Question: I am new to ASP.Net MVC and multi-tenancy web application. I have done lots of reading, but being a beginner I just follow what I understand. So I managed to built a sample scenario web application and need to solve the ending part of it. Hope this scenario will be useful for some other beginners as well, but would welcome any other approach. Thanks in advance
1) Database in SQLServer 2008.

2) Data layer: C# class library project called MyApplication.Data
'''
public class AppUser
{
[Key]
public virtual int AppUserID { get; set; }
[Required]
public virtual int TenantID { get; set; }
[Required]
public virtual int EmployeeID { get; set; }
[Required]
public virtual string Login { get; set; }
[Required]
public virtual string Password { get; set; }
}
public class Employee
{
[Key]
public virtual int EmployeeID { get; set; }
[Required]
public virtual int TenantID { get; set; }
[Required]
public virtual string FullName { get; set; }
}
public class Tenant_SYS
{
//this is an autonumber starting from 1
[Key]
public virtual int TenantID { get; set; }
[Required]
public virtual string TenantName { get; set; }
}
'''
3). Business Layer: class library MyApplication.Business
Following <URL> courtesy: Zoran Maksimovic
'''
public class FilteredDbSet<TEntity> : IDbSet<TEntity>, IOrderedQueryable<TEntity>, IOrderedQueryable, IQueryable<TEntity>, IQueryable, IEnumerable<TEntity>, IEnumerable, IListSource
where TEntity : class
{
private readonly DbSet<TEntity> _set;
private readonly Action<TEntity> _initializeEntity;
private readonly Expression<Func<TEntity, bool>> _filter;
public FilteredDbSet(DbContext context)
: this(context.Set<TEntity>(), i => true, null)
{
}
public FilteredDbSet(DbContext context, Expression<Func<TEntity, bool>> filter)
: this(context.Set<TEntity>(), filter, null)
{
}
public FilteredDbSet(DbContext context, Expression<Func<TEntity, bool>> filter, Action<TEntity> initializeEntity)
: this(context.Set<TEntity>(), filter, initializeEntity)
{
}
public Expression<Func<TEntity, bool>> Filter
{
get { return _filter; }
}
public IQueryable<TEntity> Include(string path)
{
return _set.Include(path).Where(_filter).AsQueryable();
}
private FilteredDbSet(DbSet<TEntity> set, Expression<Func<TEntity, bool>> filter, Action<TEntity> initializeEntity)
{
_set = set;
_filter = filter;
MatchesFilter = filter.Compile();
_initializeEntity = initializeEntity;
}
public Func<TEntity, bool> MatchesFilter
{
get;
private set;
}
public IQueryable<TEntity> Unfiltered()
{
return _set;
}
public void ThrowIfEntityDoesNotMatchFilter(TEntity entity)
{
if (!MatchesFilter(entity))
throw new ArgumentOutOfRangeException();
}
public TEntity Add(TEntity entity)
{
DoInitializeEntity(entity);
ThrowIfEntityDoesNotMatchFilter(entity);
return _set.Add(entity);
}
public TEntity Attach(TEntity entity)
{
ThrowIfEntityDoesNotMatchFilter(entity);
return _set.Attach(entity);
}
public TDerivedEntity Create<TDerivedEntity>() where TDerivedEntity : class, TEntity
{
var entity = _set.Create<TDerivedEntity>();
DoInitializeEntity(entity);
return (TDerivedEntity)entity;
}
public TEntity Create()
{
var entity = _set.Create();
DoInitializeEntity(entity);
return entity;
}
public TEntity Find(params object[] keyValues)
{
var entity = _set.Find(keyValues);
if (entity == null)
return null;
// If the user queried an item outside the filter, then we throw an error.
// If IDbSet had a Detach method we would use it...sadly, we have to be ok with the item being in the Set.
ThrowIfEntityDoesNotMatchFilter(entity);
return entity;
}
public TEntity Remove(TEntity entity)
{
ThrowIfEntityDoesNotMatchFilter(entity);
return _set.Remove(entity);
}
/// <summary>
/// Returns the items in the local cache
/// </summary>
/// <remarks>
/// It is possible to add/remove entities via this property that do NOT match the filter.
/// Use the <see cref="ThrowIfEntityDoesNotMatchFilter"/> method before adding/removing an item from this collection.
/// </remarks>
public ObservableCollection<TEntity> Local
{
get { return _set.Local; }
}
IEnumerator<TEntity> IEnumerable<TEntity>.GetEnumerator()
{
return _set.Where(_filter).GetEnumerator();
}
IEnumerator IEnumerable.GetEnumerator()
{
return _set.Where(_filter).GetEnumerator();
}
Type IQueryable.ElementType
{
get { return typeof(TEntity); }
}
Expression IQueryable.Expression
{
get
{
return _set.Where(_filter).Expression;
}
}
IQueryProvider IQueryable.Provider
{
get
{
return _set.AsQueryable().Provider;
}
}
bool IListSource.ContainsListCollection
{
get { return false; }
}
IList IListSource.GetList()
{
throw new InvalidOperationException();
}
void DoInitializeEntity(TEntity entity)
{
if (_initializeEntity != null)
_initializeEntity(entity);
}
public DbSqlQuery<TEntity> SqlQuery(string sql, params object[] parameters)
{
return _set.SqlQuery(sql, parameters);
}
}
public class EFDbContext : DbContext
{
public IDbSet<AppUser> AppUser { get; set; }
public IDbSet<Tenant_SYS> Tenant { get; set; }
public IDbSet<Employee> Employee { get; set; }
///this makes sure the naming convention does not have to be plural
///tables can be anything we name them to be
protected override void OnModelCreating(DbModelBuilder modelBuilder)
{
modelBuilder.Conventions.Remove<PluralizingTableNameConvention>();
}
public EFDbContext(int tenantID = 0) //Constructor of the class always expect a tenantID
{
//Here, the Dbset can expose the unfiltered data
AppUser = new FilteredDbSet<AppUser>(this);
Tenant = new FilteredDbSet<Tenant_SYS>(this);
//From here, add all the multitenant dbsets with filtered data
Employee = new FilteredDbSet<Employee>(this, d => d.TenantID == tenantID);
}
}
public interface IEmployeeRepository
{
IQueryable<Employee> Employees { get; }
void SaveEmployee(Employee Employee);
void DeleteEmployee(Employee Employee);
List<Employee> GetEmployeesSorted();
}
public class EFEmployeeRepository : IEmployeeRepository
{
private EFDbContext context;
public EFEmployeeRepository(int tenantID = 0)
{
context = new EFDbContext(tenantID);
}
IQueryable<Employee> IEmployeeRepository.Employees
{
get
{
return context.Employee;
}
}
public void SaveEmployee(Employee Employee)
{
if (Employee.EmployeeID == 0)
{
context.Employee.Add(Employee);
}
context.SaveChanges();
}
public void DeleteEmployee(Employee Employee)
{
context.Employee.Remove(Employee);
context.SaveChanges();
}
public List<Employee> GetEmployeesSorted()
{
//This is just a function to see the how the results are fetched.
return context.Employee.OrderBy(m => m.FullName)
.ToList();
//I haven't used where condition to filter the employees since it should be handled by the filtered context
}
}
'''
4) WEB Layer: ASP.NET MVC 4 Internet Application with Ninject DI
'''
public class NinjectControllerFactory : DefaultControllerFactory
{
private IKernel ninjectKernel;
public NinjectControllerFactory()
{
ninjectKernel = new StandardKernel();
AddBindings();
}
protected override IController GetControllerInstance(RequestContext requestContext,
Type controllerType)
{
return controllerType == null
? null
: (IController)ninjectKernel.Get(controllerType);
}
private void AddBindings()
{
ninjectKernel.Bind<IAppUserRepository>().To<EFAppUserRepository>();
ninjectKernel.Bind<IEmployeeRepository>().To<EFEmployeeRepository>();
}
}
'''
5)
'''
public class HomeController : Controller
{
IEmployeeRepository repoEmployee;
public HomeController(IEmployeeRepository empRepository)
{
//How can I make sure that the employee is filtered globally by supplying a session variable of tenantID
//Please assume that session variable has been initialized from Login modules after authentication.
//There will be lots of Controllers like this in the application which need to use these globally filtered object
repoEmployee = empRepository;
}
public ActionResult Index()
{
//The list of employees fetched must belong to the tenantID supplied by session variable
//Why this is needed is to secure one tenant's data being exposed to another tenants accidently like, if programmer fails to put where condition
List<Employee> Employees = repoEmployee.Employees.ToList();
return View();
}
}
'''
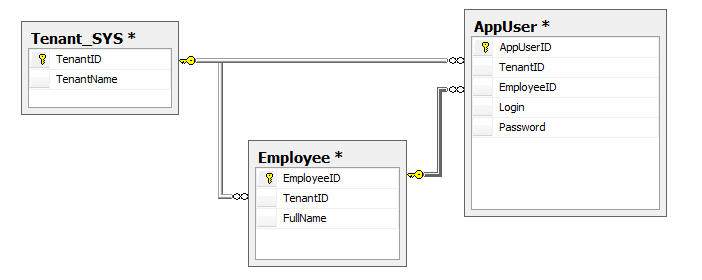
Answer: NInject DI can do the magic !! Provided you will have a login routine which creates the session variable "thisTenantID".
In the Web Layer:
'''
private void AddBindings()
{
//Modified to inject session variable
ninjectKernel.Bind<EFDbContext>().ToMethod(c => new EFDbContext((int)HttpContext.Current.Session["thisTenantID"]));
ninjectKernel.Bind<IAppUserRepository>().To<EFAppUserRepository>();
ninjectKernel.Bind<IEmployeeRepository>().To<EFEmployeeRepository>().WithConstructorArgument("tenantID", c => (int)HttpContext.Current.Session["thisTenantID"]);
}
'''